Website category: auto
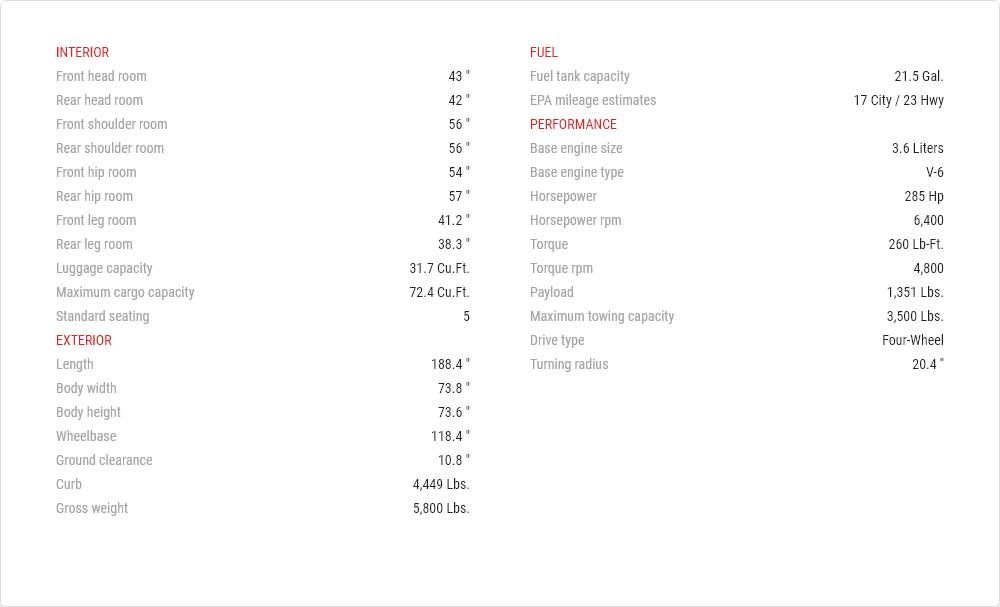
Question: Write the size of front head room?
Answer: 43 "

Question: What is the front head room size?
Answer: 43 "

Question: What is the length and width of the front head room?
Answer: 43 "

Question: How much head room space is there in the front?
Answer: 43 "

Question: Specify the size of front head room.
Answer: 43 "

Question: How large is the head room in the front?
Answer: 43 "

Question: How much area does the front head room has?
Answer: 43 "

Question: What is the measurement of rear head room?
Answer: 42 "

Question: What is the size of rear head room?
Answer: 42 "

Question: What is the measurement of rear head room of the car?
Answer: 42 "

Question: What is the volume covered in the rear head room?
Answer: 42 "

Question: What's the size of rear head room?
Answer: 42 "

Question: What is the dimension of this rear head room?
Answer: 42 "

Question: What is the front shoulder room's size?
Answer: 56 "

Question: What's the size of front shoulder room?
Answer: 56 "

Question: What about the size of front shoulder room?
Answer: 56 "

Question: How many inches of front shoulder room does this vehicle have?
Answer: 56 "

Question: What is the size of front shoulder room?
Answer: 56 "

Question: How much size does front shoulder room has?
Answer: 56 "

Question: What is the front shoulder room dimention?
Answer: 56 "

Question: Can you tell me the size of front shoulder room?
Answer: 56 "

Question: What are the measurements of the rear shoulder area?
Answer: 56 "

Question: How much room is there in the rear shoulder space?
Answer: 56 "

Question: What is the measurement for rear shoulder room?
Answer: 56 "

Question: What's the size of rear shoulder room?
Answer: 56 "

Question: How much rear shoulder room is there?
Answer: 56 "

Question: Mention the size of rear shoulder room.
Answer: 56 "

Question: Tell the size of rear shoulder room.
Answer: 56 "

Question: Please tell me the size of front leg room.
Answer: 41.2 "

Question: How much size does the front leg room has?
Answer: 41.2 "

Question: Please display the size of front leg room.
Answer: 41.2 "

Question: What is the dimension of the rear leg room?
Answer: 38.3 "

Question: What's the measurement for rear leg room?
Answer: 38.3 "

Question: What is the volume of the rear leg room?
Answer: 38.3 "

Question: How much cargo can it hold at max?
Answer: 31.7 cu.ft.

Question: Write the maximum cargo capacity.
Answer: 31.7 cu.ft.

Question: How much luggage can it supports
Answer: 31.7 cu.ft.

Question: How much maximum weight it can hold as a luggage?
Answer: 31.7 cu.ft.

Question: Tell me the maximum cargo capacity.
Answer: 31.7 cu.ft.

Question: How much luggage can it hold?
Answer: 31.7 cu.ft.

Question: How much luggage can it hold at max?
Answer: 31.7 cu.ft.

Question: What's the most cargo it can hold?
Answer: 31.7 cu.ft.

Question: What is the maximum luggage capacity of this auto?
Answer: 31.7 cu.ft.

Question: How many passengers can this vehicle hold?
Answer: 5

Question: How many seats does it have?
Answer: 5

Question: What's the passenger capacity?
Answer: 5

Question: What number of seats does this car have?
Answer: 5

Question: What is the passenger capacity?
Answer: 5

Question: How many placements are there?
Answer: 5

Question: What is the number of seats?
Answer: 5

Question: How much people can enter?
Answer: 5

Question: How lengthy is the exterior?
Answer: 188.4 "

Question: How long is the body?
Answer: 188.4 "

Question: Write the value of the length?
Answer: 188.4 "

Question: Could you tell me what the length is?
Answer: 188.4 "

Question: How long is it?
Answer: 188.4 "

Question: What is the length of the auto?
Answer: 188.4 "

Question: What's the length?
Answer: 188.4 "

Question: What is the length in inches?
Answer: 188.4 "

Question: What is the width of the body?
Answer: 73.8 "

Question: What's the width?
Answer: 73.8 "

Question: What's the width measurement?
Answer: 73.8 "

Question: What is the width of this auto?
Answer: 73.8 "

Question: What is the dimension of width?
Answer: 73.8 "